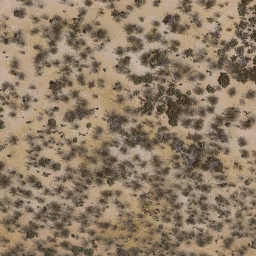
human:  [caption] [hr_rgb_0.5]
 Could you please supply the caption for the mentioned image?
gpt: Lots of plants scattered on the ground. .

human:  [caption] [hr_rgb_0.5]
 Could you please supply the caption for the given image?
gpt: There are some grey plants scattered on the ground .

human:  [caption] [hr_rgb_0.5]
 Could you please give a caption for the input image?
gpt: Lots of plants scattered in the loess ground. .

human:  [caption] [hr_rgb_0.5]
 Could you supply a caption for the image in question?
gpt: This is a chaparral .

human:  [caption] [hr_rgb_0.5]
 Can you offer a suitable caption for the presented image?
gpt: Some grey plants are scattered in the loess ground .